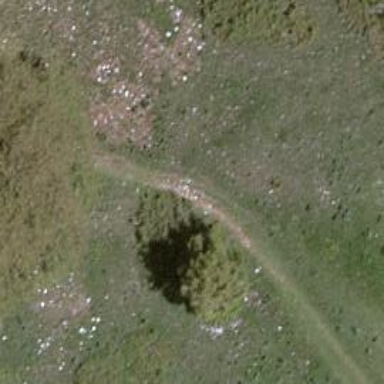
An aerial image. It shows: Path covered in grass.